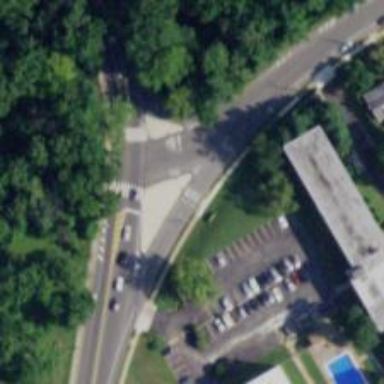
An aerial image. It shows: Marked crossing on footway.